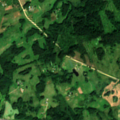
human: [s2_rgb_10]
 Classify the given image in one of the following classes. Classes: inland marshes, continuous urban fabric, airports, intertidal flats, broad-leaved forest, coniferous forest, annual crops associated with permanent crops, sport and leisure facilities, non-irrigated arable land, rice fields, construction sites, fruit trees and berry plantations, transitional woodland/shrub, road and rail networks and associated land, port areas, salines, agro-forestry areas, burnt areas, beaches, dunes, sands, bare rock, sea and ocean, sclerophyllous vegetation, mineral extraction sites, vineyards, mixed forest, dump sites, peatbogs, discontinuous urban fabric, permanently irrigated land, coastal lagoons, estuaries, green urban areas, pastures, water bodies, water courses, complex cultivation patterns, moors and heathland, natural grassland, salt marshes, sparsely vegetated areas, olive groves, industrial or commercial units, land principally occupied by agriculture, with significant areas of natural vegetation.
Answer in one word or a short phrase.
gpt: complex cultivation patterns, land principally occupied by agriculture, with significant areas of natural vegetation, mixed forest